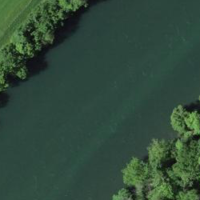
EUNIS habitat code: 15
Species observed at this site:
Fagus sylvatica